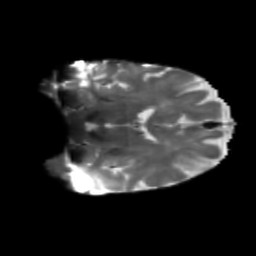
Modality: T2w
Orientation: coronal
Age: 71
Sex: female
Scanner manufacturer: siemens
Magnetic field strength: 3 T
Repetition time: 5.25 s
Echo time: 0.08 s